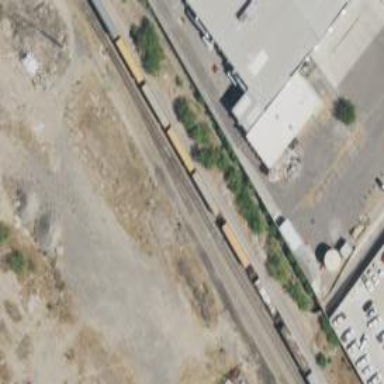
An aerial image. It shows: Railway siding with rails.